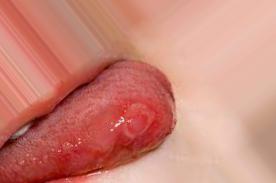
Condition: Mouth Ulcer